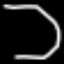
Label: octagon